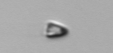
Label: Pyramimonas